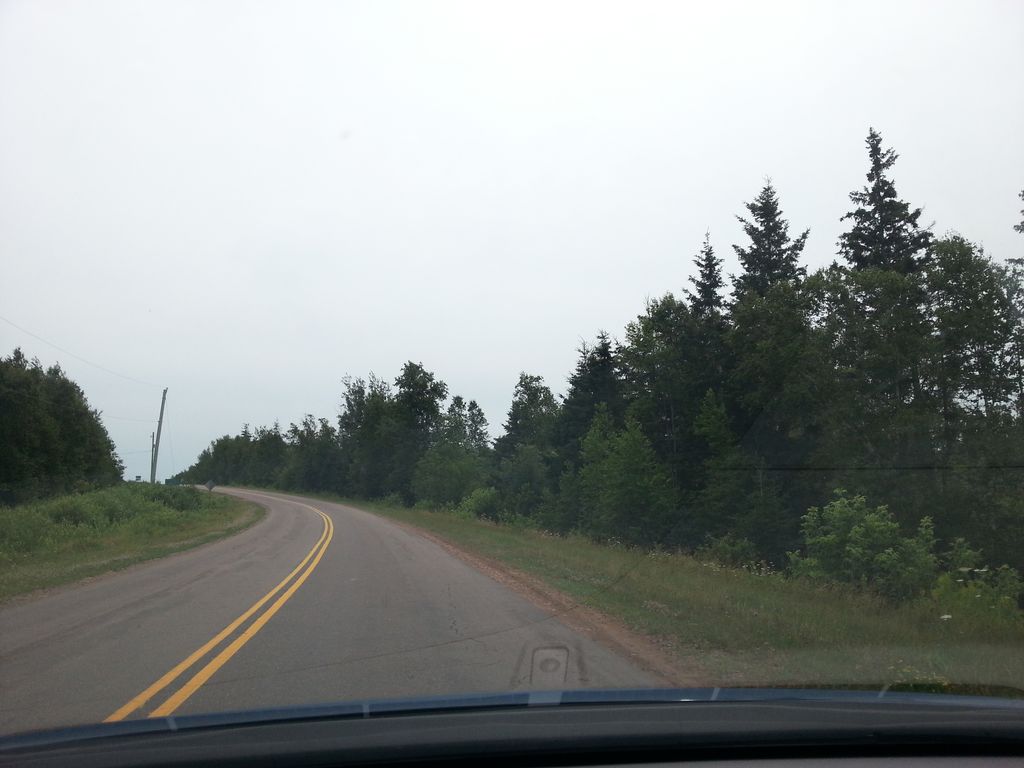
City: charlottetown